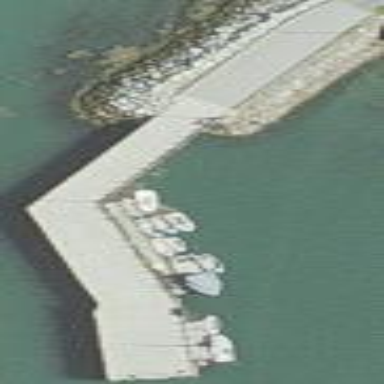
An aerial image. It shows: Pier with mooring facilities.